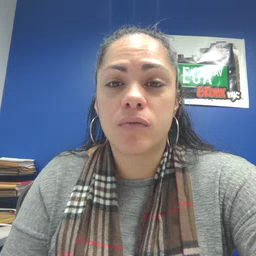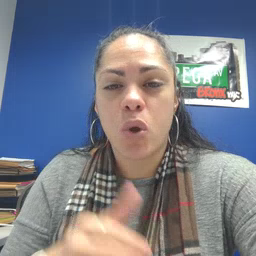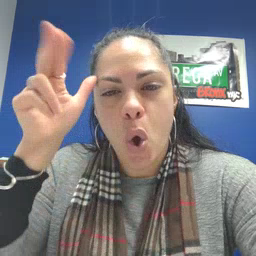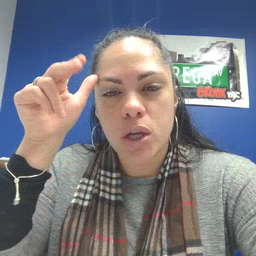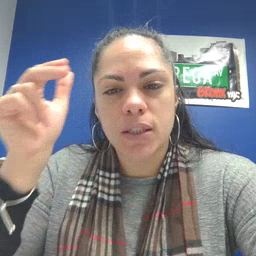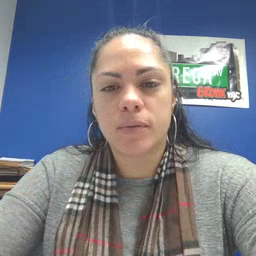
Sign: horse